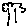
Label: tree